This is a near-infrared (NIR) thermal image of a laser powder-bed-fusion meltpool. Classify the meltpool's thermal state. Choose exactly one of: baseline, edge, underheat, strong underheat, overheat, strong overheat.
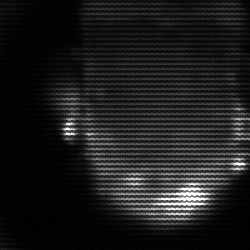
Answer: baseline